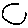
Label: moon